Question: I am writing a small script for a Tic Tac Toe game in python. I store the Tic Tac Toe grid in a list like this (example of a empty grid): '[[' ', ' ', ' ',], [' ', ' ', ' ',], [' ', ' ', ' ',]]'. These are the following possible string for the list:
- '' '' no player has marked this field- ''X'' player X- ''O'' player O
I have written a function that creates an empty grid ('create_grid'), a function that creates a random grid ('create_random_grid') (this will be used for testing purposes later) and a function that prints the grid in such a manner so that its read-able to the end user ('show_grid'). I am having trouble with the 'create_random_grid' function, the other two method work though. Here is how I approached the 'create_random_grid' function:
- first create an empty grid using 'create_grid'- iterate over the grid line- iterate over the character in the line- change the character to an item randomly selected form here. '['X', 'O', ' ']'- 'return' the grid
I do not expect that exact output for the . For the , I do not always get exactly that but all the lines are always the same.

I do not know why all the lines are the same. It seems that the last generated line is the one that is used. I added some debug lines in my code along with examples that cleary show my problem. I added line in my code that show me the randomly chosen mark for each slot of the grid, however my output does not correspond to that, except for the last line where they match. I have included other important information as comments in my code. Pastebin link <URL>
'''
from random import choice
def create_grid(size=3):
"""
size: int. The horizontal and vertical height of the grid. By default is set to 3 because thats normal
returns: lst. A list of lines. lines is a list of strings
Creates a empty playing field
"""
x_lst = [' '] * size # this is a horizontal line of the code
lst = [] # final list
for y in range(size): # we append size times to the lst to get the proper height
lst.append(x_lst)
return lst
def show_grid(grid):
"""
grid: list. A list of lines, where the lines are a list of string
returns: None
"""
for line in grid:
print('[' + ']['.join(line)+']') # print each symbol in a box
def create_random_grid(size=3):
"""
size: int. The horizontal and vertical height of the grid. By default is set to 3 because thats normal
returns: lst. A list of lines. lines is a list of strings
Creates a grid with random player marks, used for testing purposes
"""
grid = create_grid()
symbols = ['X', 'O', ' ']
for line in range(size):
for column in range(size):
# grid[line][column] = choice(symbols) # what I want to use, but does not work
# debug, the same version as ^^ but in its smaller steps
random_item = choice(symbols)
print 'line: ', line, 'column: ', column, 'symbol chosen: ', random_item # shows randomly wirrten mark for each slot
grid[line][column] = random_item # over-write the indexes of grid with the randomly chosen symbol
return grid
hardcoded_grid = [['X', ' ', 'X'], [' ', 'O', 'O'], ['O', 'X', ' ']]
grid = create_random_grid()
print('
The simple list view of the random grid:
'), grid
print('
This grid was created using the create_random_grid method:
')
show_grid(grid)
print('
This grid was hard coded (to show that the show_grid function works):
')
show_grid(hardcoded_grid)
'''
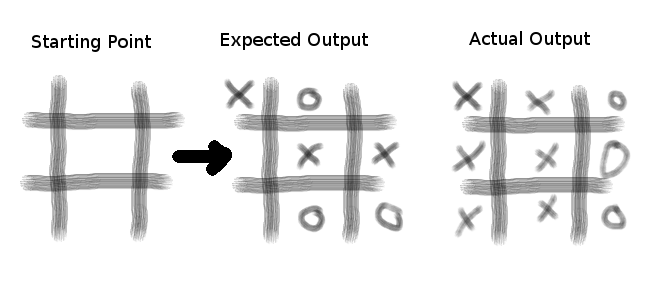
Answer: '''
x_lst = [' '] * size
lst = []
for y in range(size):
lst.append(x_lst)
'''
All elements of 'lst' are the same list object. If you want equal but independent lists, create a new list each time:
'''
lst = []
for y in range(size):
lst.append([' '] * size)
'''